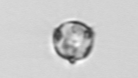
Label: Thalassiosira